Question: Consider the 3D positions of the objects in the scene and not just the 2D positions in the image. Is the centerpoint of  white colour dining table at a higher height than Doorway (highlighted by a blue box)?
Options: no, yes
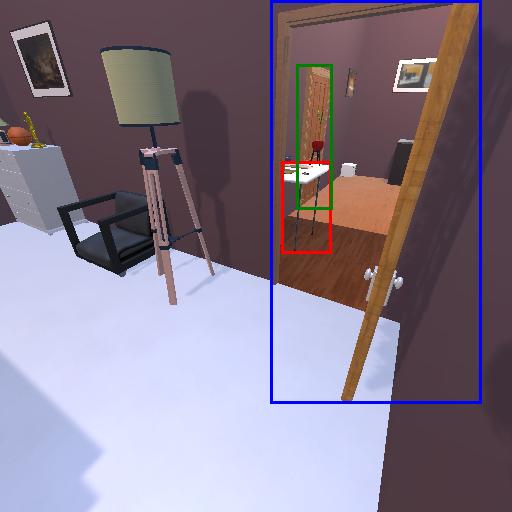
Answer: no